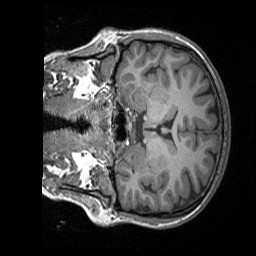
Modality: T1w
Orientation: coronal
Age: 21
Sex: female
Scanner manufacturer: siemens
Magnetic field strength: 3 T
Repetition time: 1.9 s
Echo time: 0.00252 s